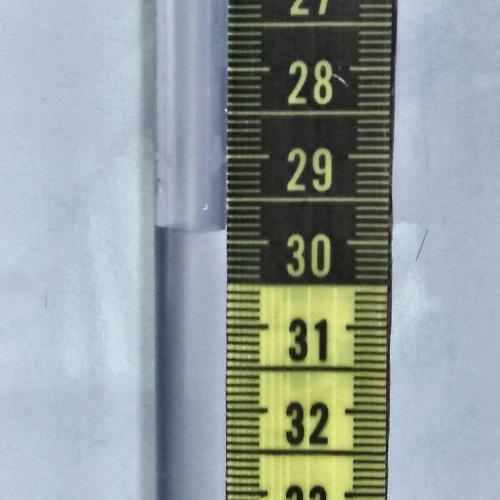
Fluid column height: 29.9 cm